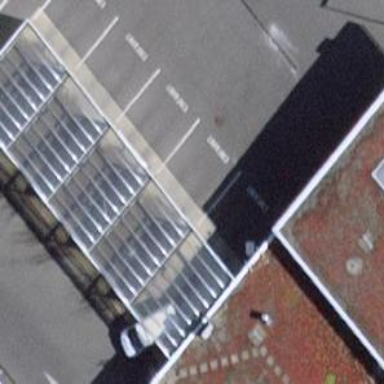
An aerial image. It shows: Building housing car wash facility.